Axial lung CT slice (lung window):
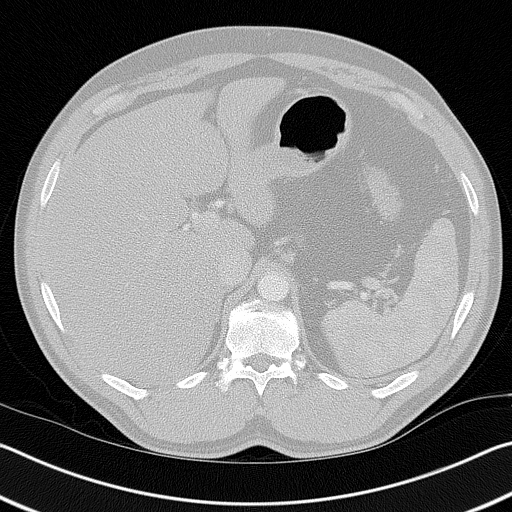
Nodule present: no